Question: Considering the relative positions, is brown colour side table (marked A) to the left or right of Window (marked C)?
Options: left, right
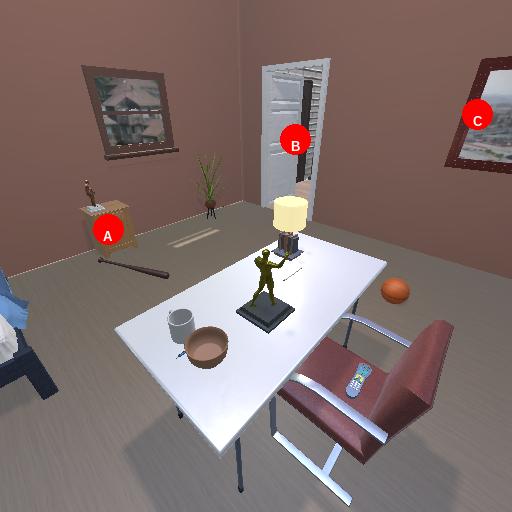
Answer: left